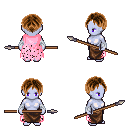
a pixel art fantasy rpg character, female body template, dark elf, purple skin, pink tattered cape, robe skirt, brown parted hairstyle, white cloth bandages, spear, four views (front, back, left, right), 2x2 character sprite sheet, small pixel art, hard edges, no anti-aliasing